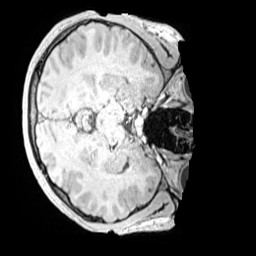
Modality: MP2RAGE
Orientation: axial
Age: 13
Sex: male
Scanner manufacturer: siemens
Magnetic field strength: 3 T
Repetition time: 4 s
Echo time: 0.00299 s